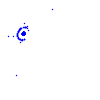
Particle: pion